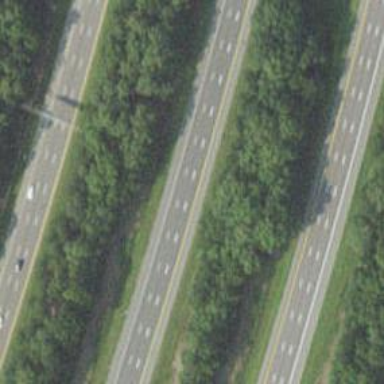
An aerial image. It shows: View of motorway.